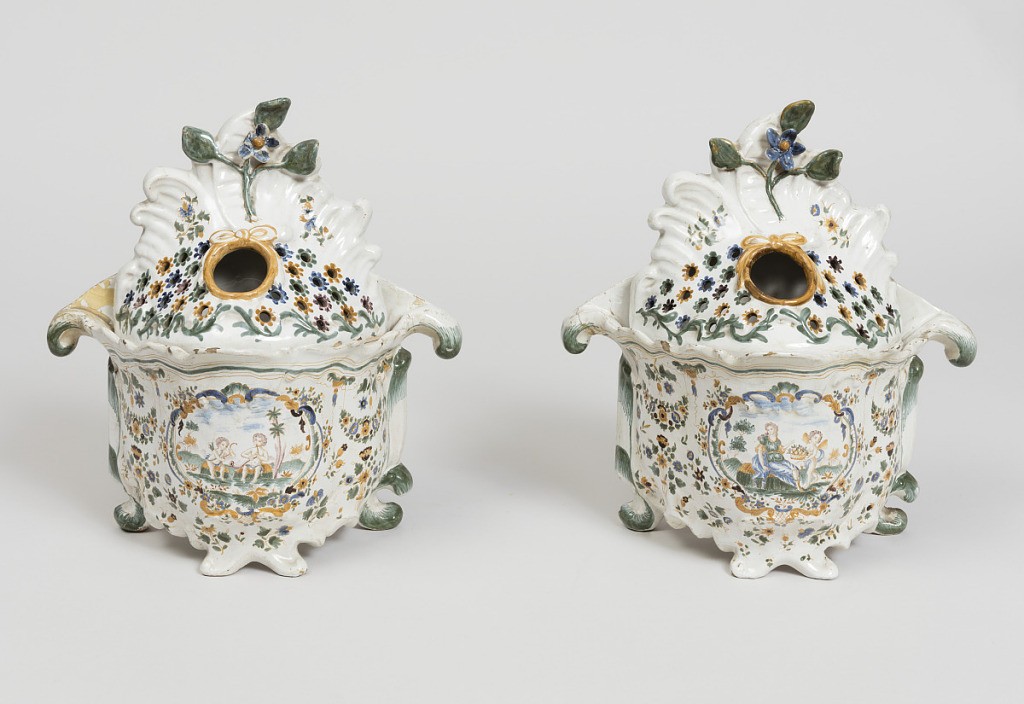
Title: Bulb pot
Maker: Olérys-Laugier Factory, France, founded 1738
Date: ca. 1760
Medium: Tin-glazed earthenware
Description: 2017-20-5-a,b: One of a pair. Tureen-form bulb pot with cartouche...;     2017-20-6-a,b: One of a pair. Tureen-form bulb pot with cartouche...